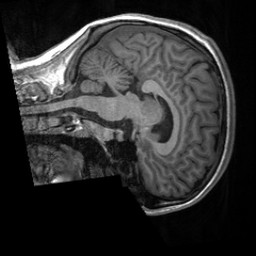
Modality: T1w
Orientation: sagittal
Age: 21
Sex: female
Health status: healthy
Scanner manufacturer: siemens
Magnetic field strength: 3 T
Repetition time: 2 s
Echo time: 0.00232 s